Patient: sex F, age 66
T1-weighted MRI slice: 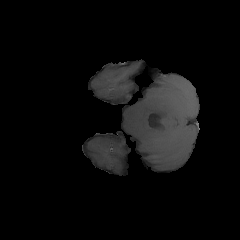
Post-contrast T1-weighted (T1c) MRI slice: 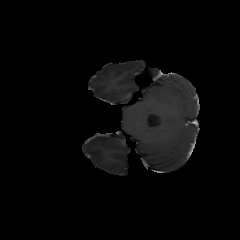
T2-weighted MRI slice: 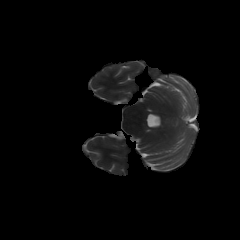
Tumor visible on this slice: no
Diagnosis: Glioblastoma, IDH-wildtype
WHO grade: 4